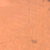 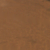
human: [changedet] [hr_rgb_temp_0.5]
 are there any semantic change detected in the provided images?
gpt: Everything remains the same.